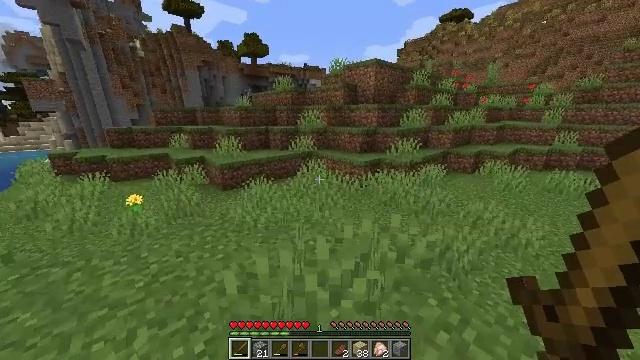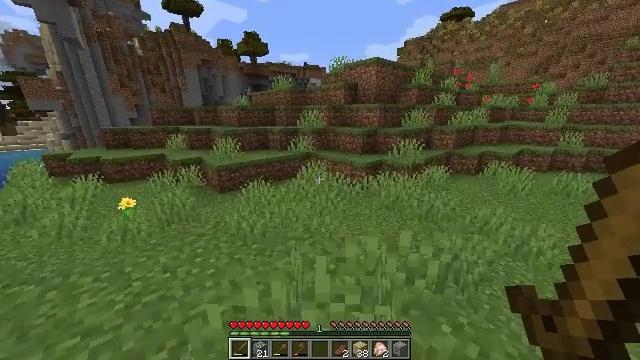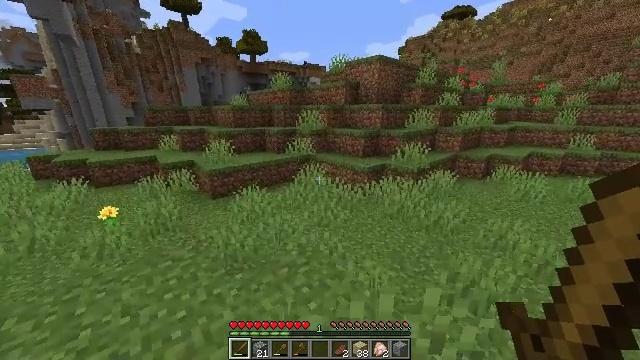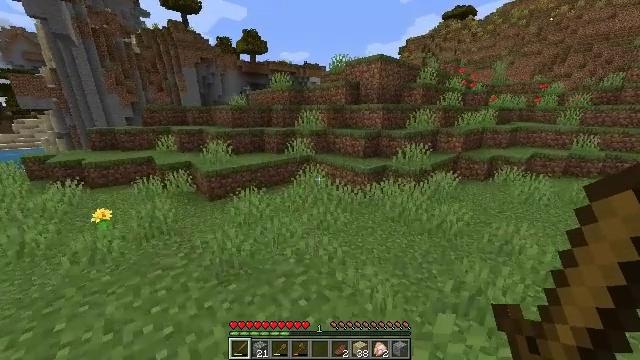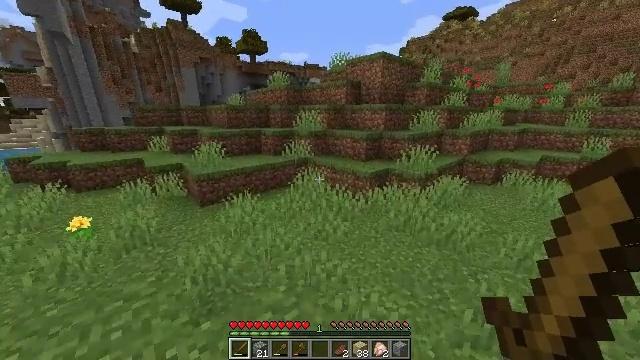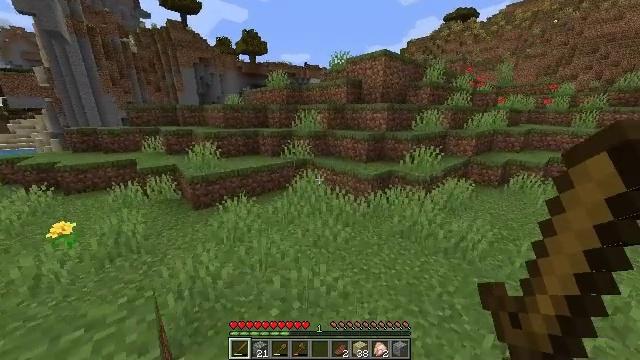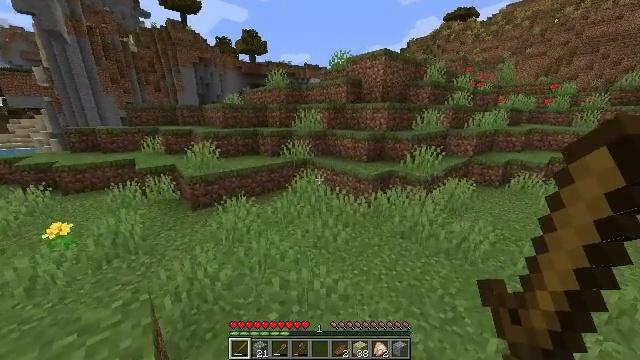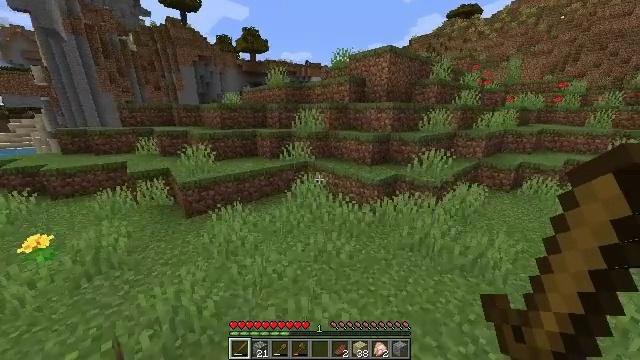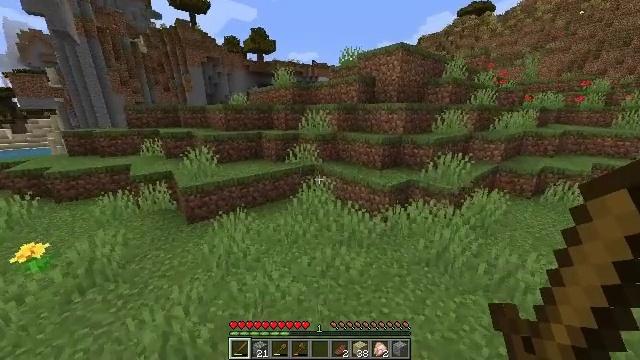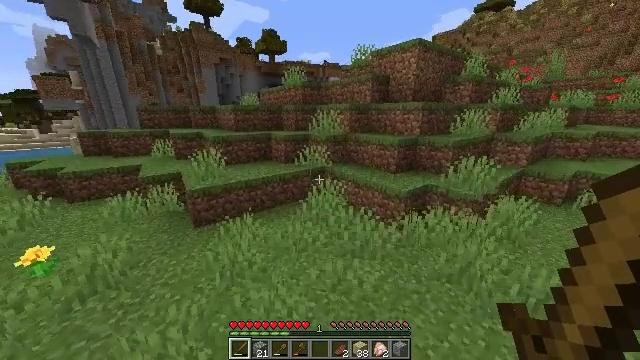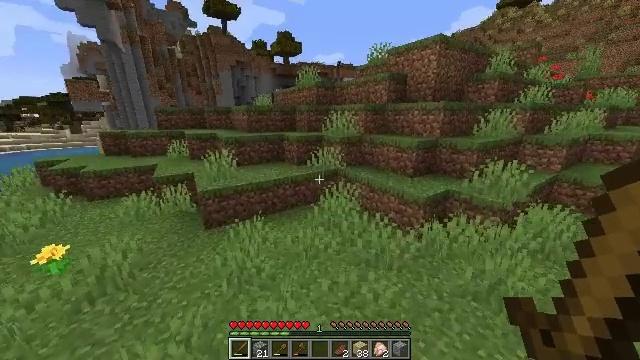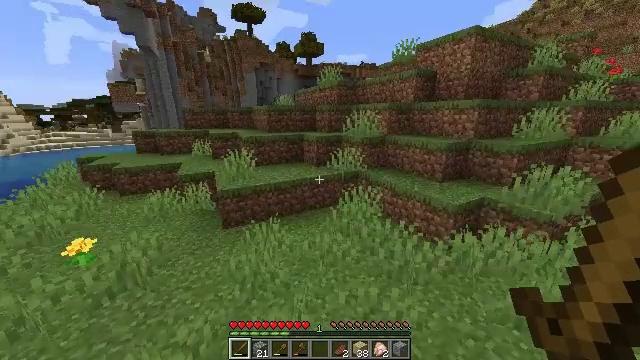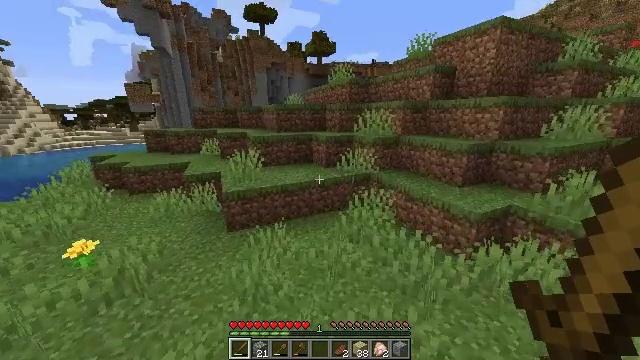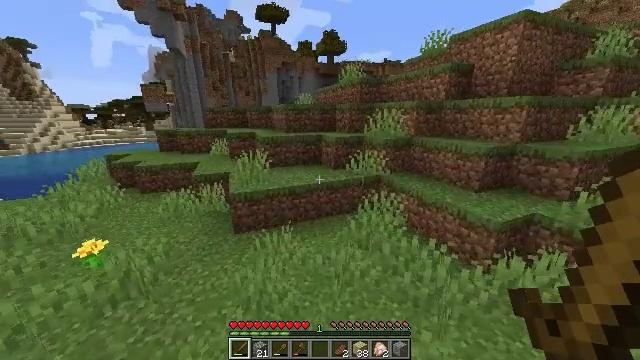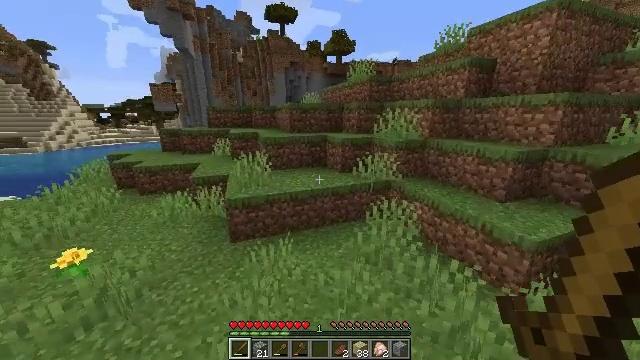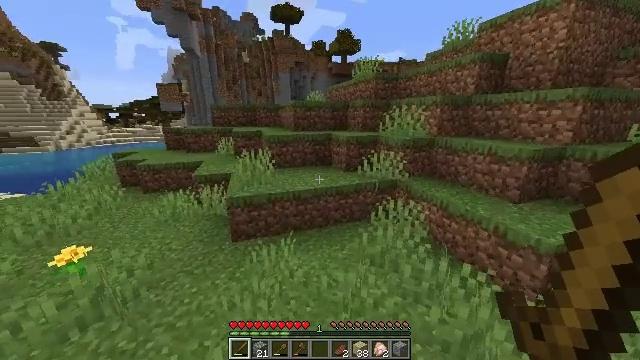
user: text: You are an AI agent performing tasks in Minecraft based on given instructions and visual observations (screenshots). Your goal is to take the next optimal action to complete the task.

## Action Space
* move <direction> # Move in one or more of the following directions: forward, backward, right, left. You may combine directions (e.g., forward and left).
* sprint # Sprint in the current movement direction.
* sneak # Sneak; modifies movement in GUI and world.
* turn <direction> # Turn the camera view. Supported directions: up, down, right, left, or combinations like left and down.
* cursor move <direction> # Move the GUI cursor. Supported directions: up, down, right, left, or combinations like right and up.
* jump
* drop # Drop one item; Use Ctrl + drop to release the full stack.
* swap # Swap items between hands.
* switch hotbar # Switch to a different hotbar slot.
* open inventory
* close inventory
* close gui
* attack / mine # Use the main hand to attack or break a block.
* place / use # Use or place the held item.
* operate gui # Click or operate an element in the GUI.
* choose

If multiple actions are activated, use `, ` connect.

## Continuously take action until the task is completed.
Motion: motion action
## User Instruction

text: Clear birch leaves to get saplings.
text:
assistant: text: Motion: move forward, sprint
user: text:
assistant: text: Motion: move forward, sprint
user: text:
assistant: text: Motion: move forward, sprint
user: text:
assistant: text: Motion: move forward, sprint
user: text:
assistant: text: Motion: move forward, sprint
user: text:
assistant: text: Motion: move forward, sprint
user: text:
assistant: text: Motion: move forward, sprint
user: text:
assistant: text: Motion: move forward, sprint, turn left
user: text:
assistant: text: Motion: move forward, sprint, turn left
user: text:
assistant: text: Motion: move forward, sprint, turn left
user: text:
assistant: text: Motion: move forward, sprint, turn left
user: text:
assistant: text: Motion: move forward, sprint, turn left
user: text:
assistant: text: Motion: move forward, sprint, turn left
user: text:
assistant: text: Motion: move forward, sprint, turn left
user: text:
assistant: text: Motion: move forward, sprint, turn left
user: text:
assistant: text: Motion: move forward, sprint, turn left
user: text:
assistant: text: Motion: move forward, sprint, turn left
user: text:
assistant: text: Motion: move forward, sprint, turn left
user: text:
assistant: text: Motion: move forward, sprint
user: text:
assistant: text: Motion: move forward, sprint
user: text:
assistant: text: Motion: move forward, sprint
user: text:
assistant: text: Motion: move forward, sprint
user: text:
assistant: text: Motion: move forward, sprint
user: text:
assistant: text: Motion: move forward, sprint, jump
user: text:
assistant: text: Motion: move forward, sprint, jump
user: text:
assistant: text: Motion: move forward, sprint, jump
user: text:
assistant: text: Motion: move forward, sprint, jump
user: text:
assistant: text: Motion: move forward, sprint, jump
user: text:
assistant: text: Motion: move forward, sprint, jump
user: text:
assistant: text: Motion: move forward, sprint, jump